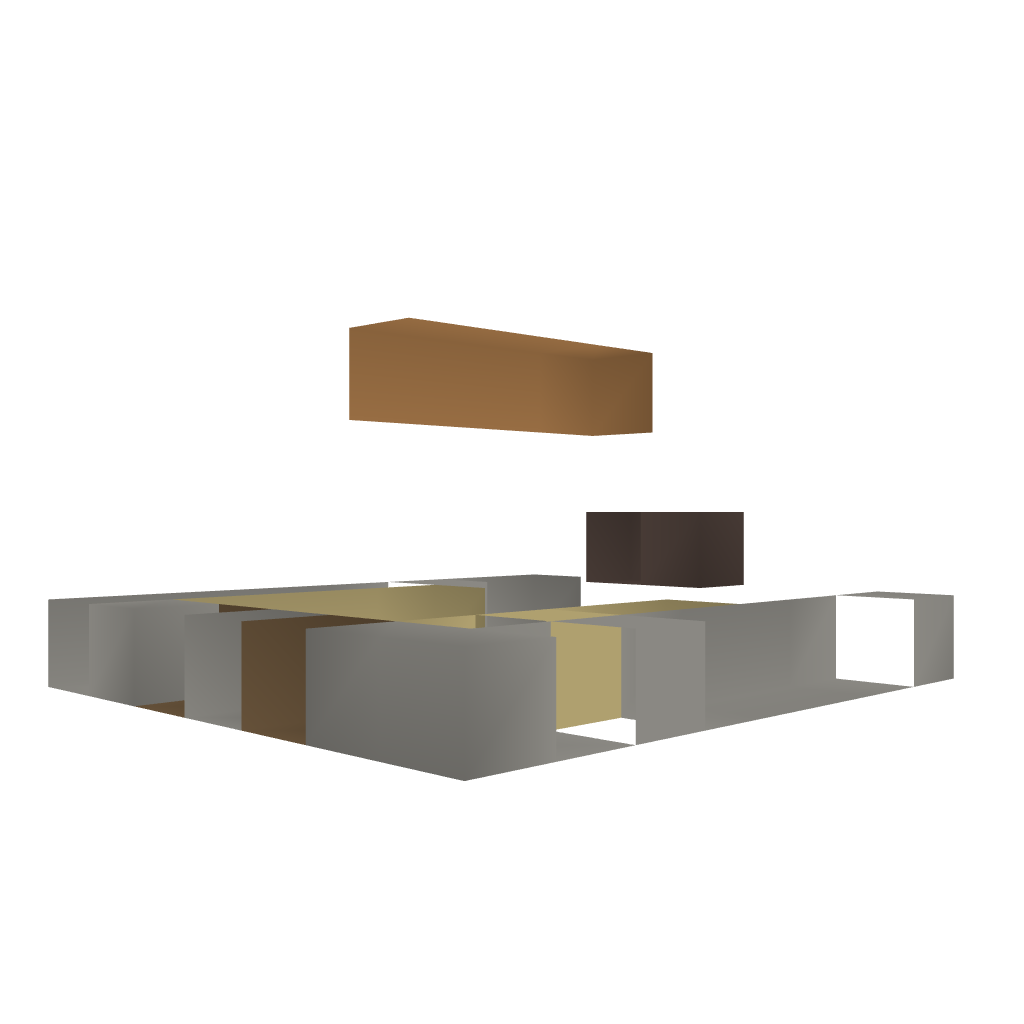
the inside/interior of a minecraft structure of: Mini Apple Store